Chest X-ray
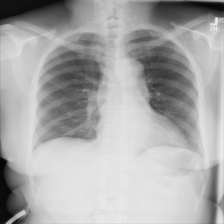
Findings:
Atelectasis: negative
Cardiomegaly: negative
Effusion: negative
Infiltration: negative
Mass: negative
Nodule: negative
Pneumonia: negative
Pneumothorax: negative
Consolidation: negative
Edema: negative
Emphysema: negative
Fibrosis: negative
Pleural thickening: negative
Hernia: negative